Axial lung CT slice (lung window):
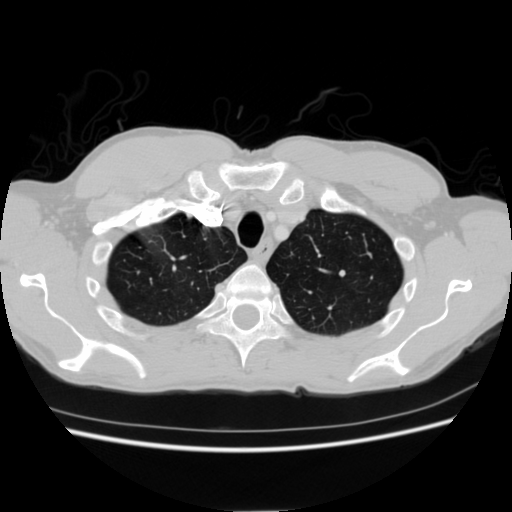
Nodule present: no